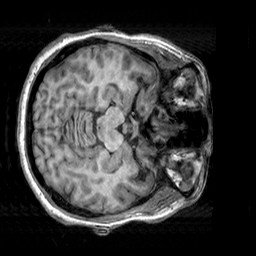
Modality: T1w
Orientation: axial
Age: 34
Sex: female
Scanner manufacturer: siemens
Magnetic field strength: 3 T
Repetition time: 2.3 s
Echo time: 0.00303 s